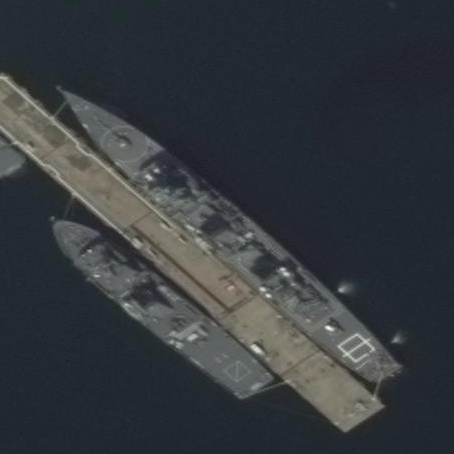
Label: cruiser